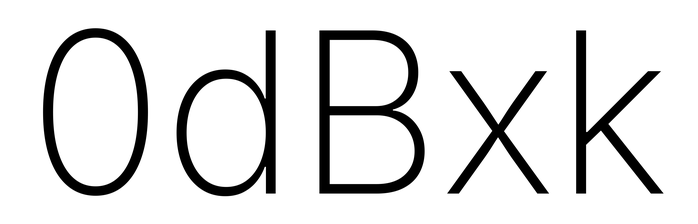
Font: Inter_ExtraLight